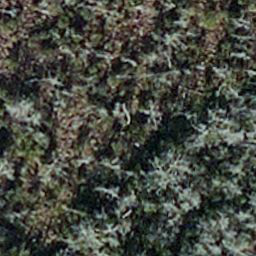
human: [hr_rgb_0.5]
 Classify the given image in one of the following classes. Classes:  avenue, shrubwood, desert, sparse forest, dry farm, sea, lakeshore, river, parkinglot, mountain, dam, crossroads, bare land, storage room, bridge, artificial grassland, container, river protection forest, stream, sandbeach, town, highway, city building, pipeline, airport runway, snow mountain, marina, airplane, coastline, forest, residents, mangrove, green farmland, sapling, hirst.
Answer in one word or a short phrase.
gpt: sapling